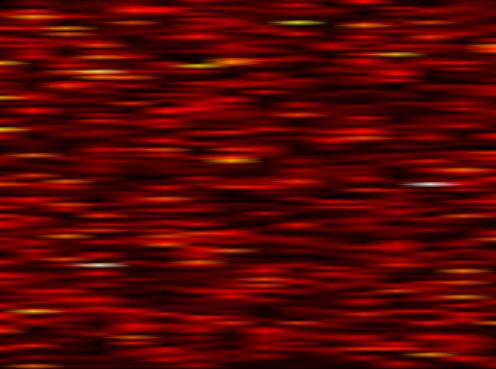
Label: OFDM